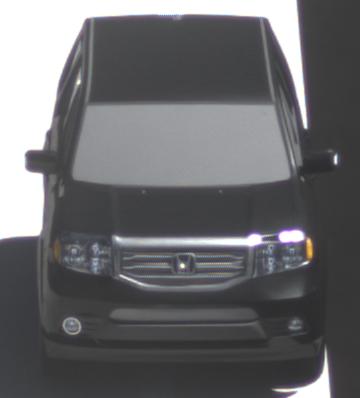
Make: Honda
Model: Pilot
Detailed model: Gen. 2 Facelift
Model produced from: 2012
Model produced until: 2015
Doors: 5
Color: black
Road condition: dry road
Daytime: midday
Contrast: high contrast